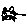
Label: cat